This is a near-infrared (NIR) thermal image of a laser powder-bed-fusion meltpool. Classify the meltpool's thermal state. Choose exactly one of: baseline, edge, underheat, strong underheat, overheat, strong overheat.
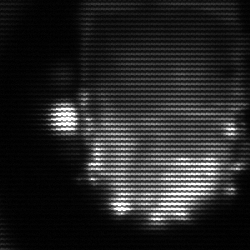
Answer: baseline